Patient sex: F
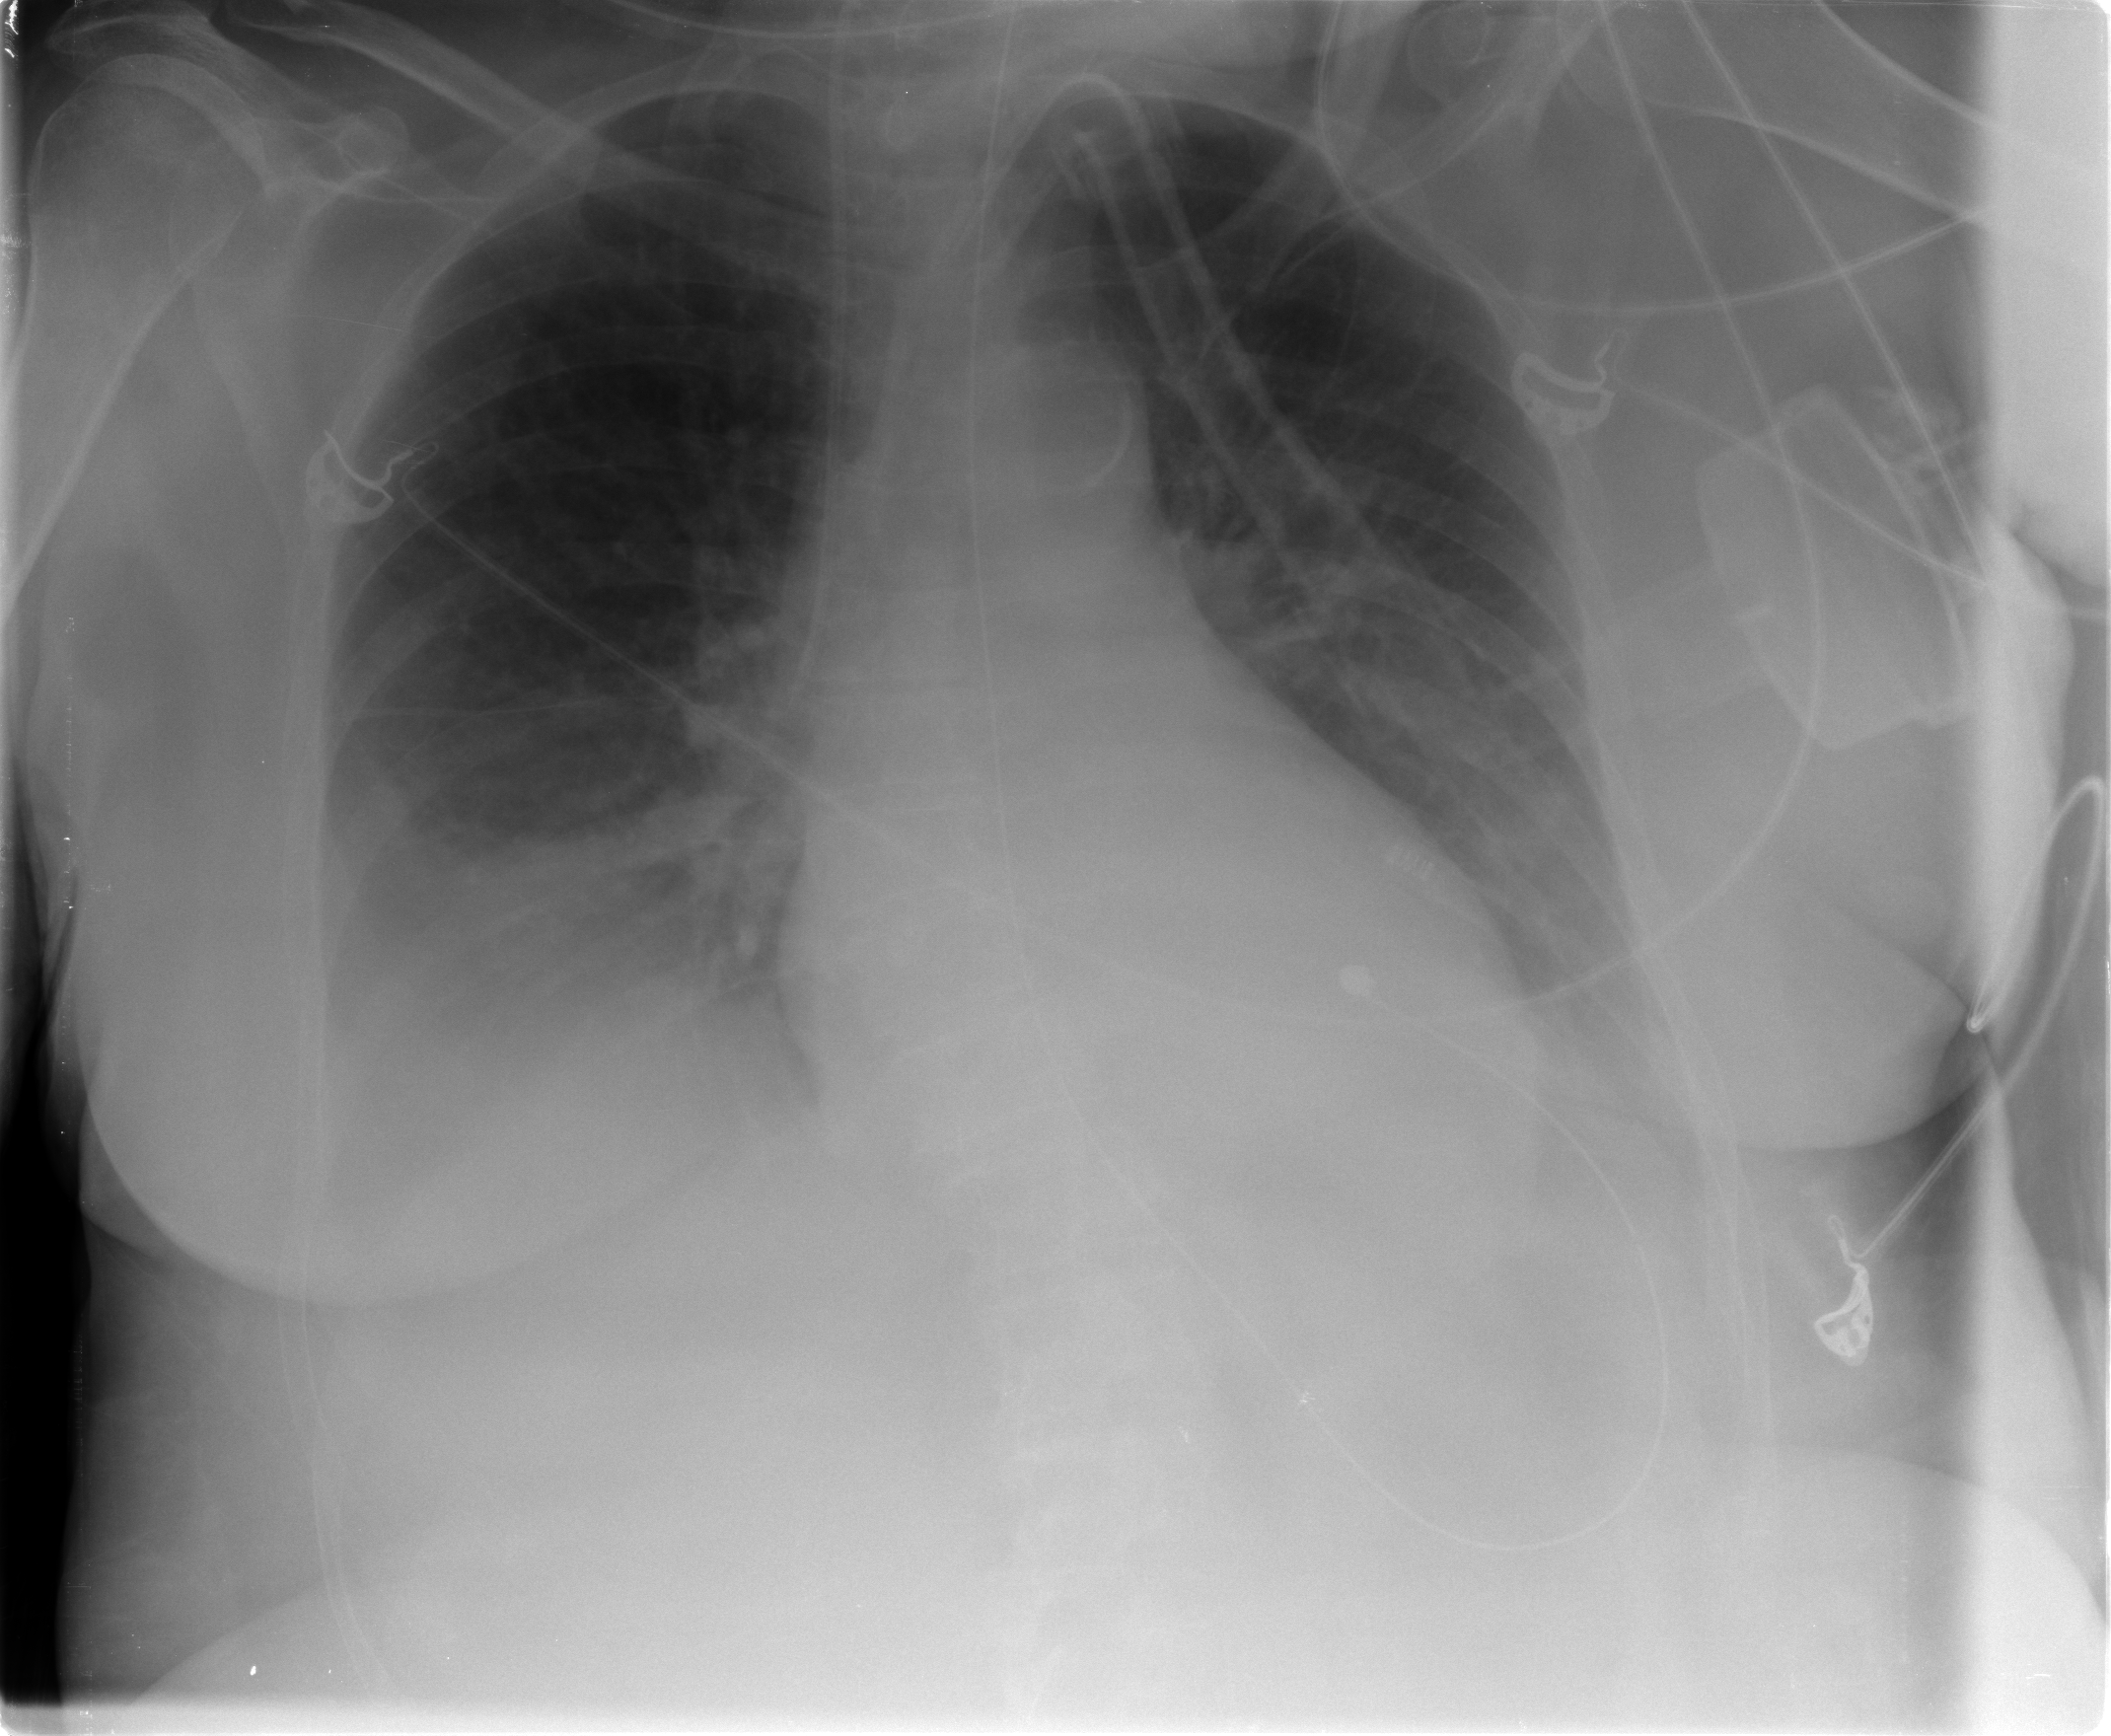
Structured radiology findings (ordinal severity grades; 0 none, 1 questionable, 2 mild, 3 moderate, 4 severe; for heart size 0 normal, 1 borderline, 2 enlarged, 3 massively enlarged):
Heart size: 2
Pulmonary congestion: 1
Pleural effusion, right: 2
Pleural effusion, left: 2
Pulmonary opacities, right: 2
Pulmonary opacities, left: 1
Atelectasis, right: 2
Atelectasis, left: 2